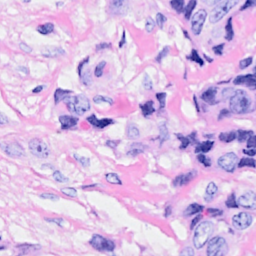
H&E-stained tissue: Breast